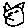
Label: cat